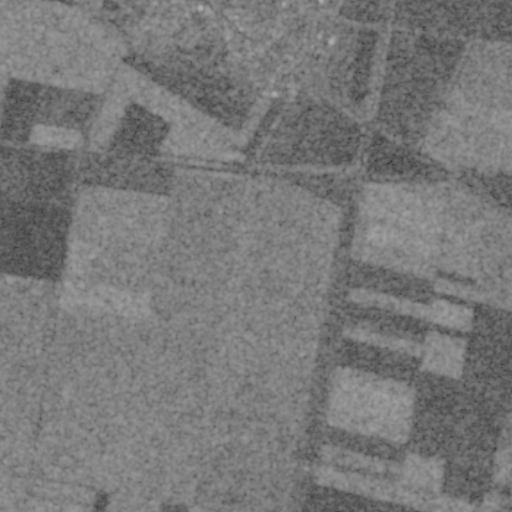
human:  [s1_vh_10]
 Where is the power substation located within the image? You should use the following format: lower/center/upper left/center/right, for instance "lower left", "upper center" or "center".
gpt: The power substation is located in the upper center of the image.
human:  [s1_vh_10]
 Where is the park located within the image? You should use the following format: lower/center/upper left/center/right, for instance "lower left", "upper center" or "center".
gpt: There is no park in the image.

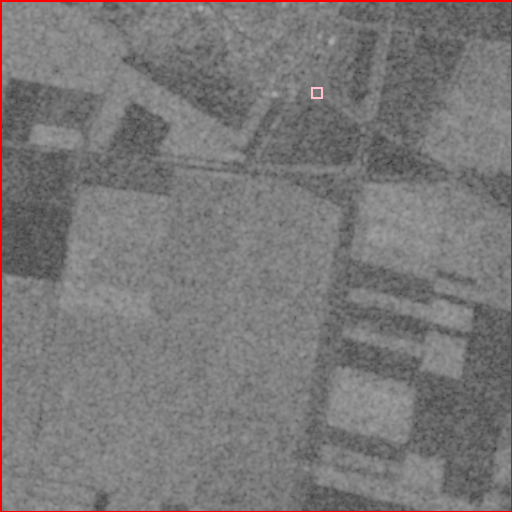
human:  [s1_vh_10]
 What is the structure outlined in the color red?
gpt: The structure outlined in red is a crop field.
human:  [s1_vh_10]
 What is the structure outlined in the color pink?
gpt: The structure outlined in pink is a power substation.
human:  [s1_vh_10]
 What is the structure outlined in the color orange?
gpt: There is no orange outline.